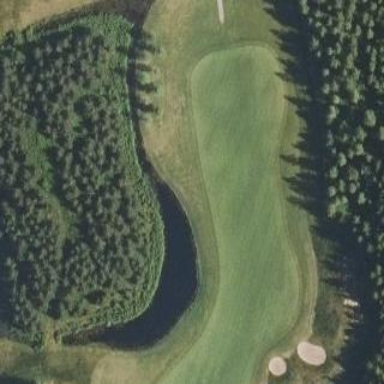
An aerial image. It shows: Water hazard in golf course. The hazard is natural water feature.